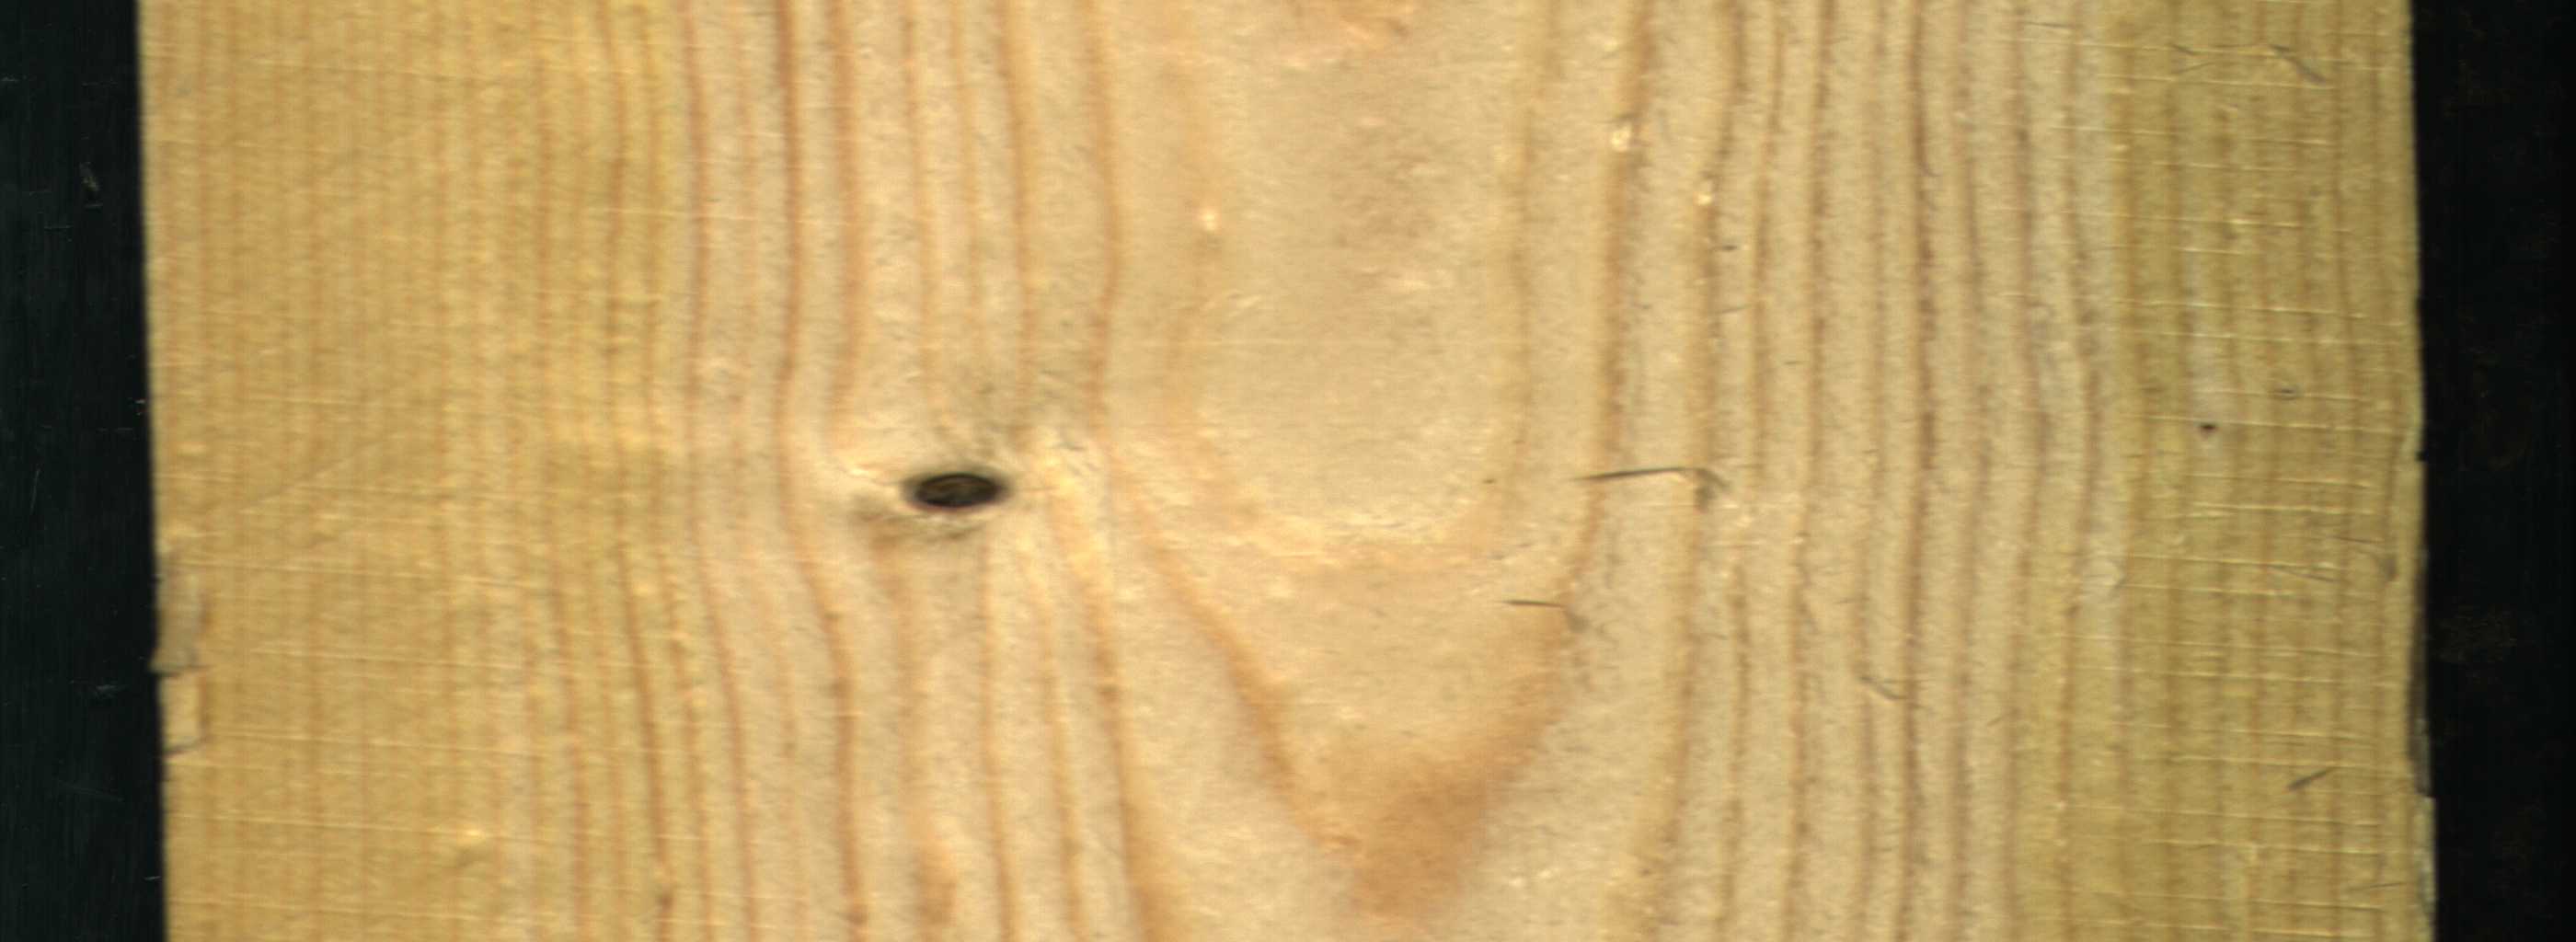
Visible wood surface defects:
Dead_Knot